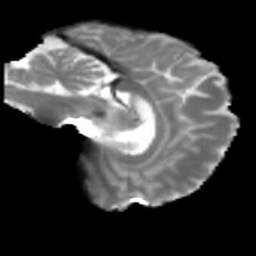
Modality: T2w
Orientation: sagittal
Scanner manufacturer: siemens
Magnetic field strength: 3 T
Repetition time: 4 s
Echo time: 0.0594 s